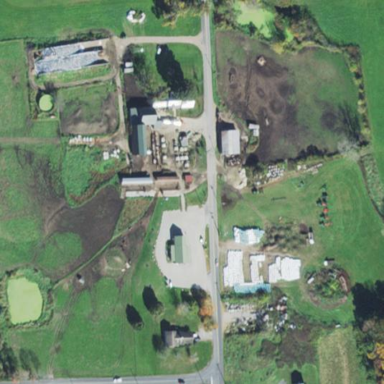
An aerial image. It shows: Farmyard area.